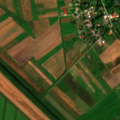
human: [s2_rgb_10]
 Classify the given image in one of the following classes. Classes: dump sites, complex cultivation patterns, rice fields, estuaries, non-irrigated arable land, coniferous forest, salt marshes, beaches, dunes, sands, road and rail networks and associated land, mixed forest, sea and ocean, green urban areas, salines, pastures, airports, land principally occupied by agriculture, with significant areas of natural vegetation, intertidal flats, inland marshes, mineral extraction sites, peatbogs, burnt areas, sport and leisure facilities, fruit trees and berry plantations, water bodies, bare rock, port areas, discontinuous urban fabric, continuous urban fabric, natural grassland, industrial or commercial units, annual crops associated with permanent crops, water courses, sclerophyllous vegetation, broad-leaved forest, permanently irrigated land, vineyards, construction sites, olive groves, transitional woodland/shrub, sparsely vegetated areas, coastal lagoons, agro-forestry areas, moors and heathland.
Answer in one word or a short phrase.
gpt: discontinuous urban fabric, non-irrigated arable land, complex cultivation patterns